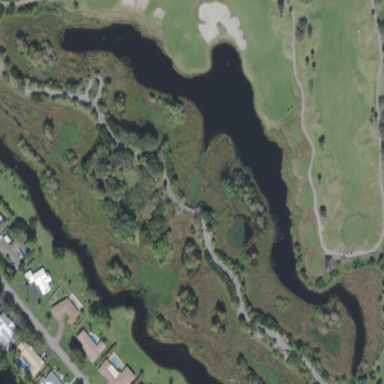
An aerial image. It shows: Scenic view of water hazard on golf course. The natural water feature adds beauty to the landscape.